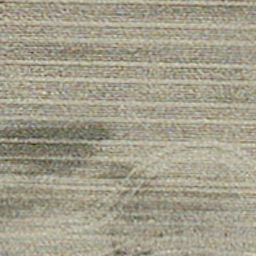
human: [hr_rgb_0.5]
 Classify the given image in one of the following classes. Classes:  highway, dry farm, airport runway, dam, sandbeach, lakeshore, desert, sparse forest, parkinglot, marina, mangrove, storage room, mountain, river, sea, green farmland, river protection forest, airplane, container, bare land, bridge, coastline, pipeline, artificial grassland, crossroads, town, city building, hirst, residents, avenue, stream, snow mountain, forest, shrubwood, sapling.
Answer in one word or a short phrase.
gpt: dry farm